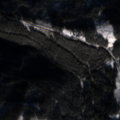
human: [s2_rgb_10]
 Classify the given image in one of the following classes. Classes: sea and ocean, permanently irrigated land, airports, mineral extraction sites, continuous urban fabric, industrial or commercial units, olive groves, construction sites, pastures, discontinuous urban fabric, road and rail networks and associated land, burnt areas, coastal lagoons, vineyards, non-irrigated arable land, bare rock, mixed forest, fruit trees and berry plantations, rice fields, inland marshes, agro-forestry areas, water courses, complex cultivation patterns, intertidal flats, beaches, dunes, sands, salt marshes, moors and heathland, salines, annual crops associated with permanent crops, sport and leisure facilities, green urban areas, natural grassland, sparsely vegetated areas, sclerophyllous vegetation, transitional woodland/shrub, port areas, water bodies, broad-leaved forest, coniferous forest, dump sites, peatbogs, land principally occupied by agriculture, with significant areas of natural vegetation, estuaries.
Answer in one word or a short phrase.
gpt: pastures, coniferous forest